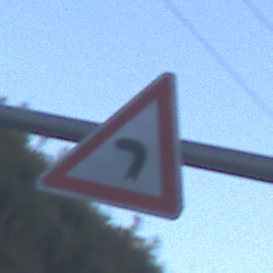
Verkehrszeichen: KurveLinks
Umgebung: Outdoor, RoadRail
Tageszeit: SunriseSunset
Wetter: Clear
Licht: Natural
Jahreszeit: NotSpecified
Kontrast: LowContrast